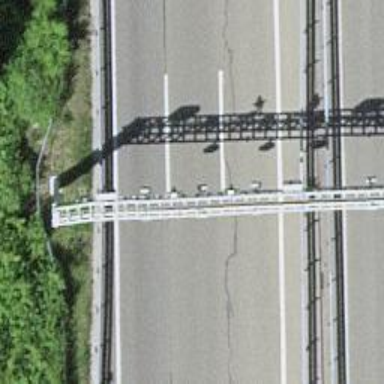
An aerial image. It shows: Gantry structure.